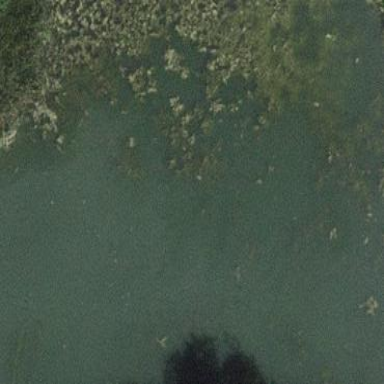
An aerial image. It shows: Pond surrounded by natural water.